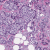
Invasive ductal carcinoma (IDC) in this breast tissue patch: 1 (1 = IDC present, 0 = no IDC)